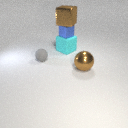
small gray rubber sphere to the left of large cyan rubber cube